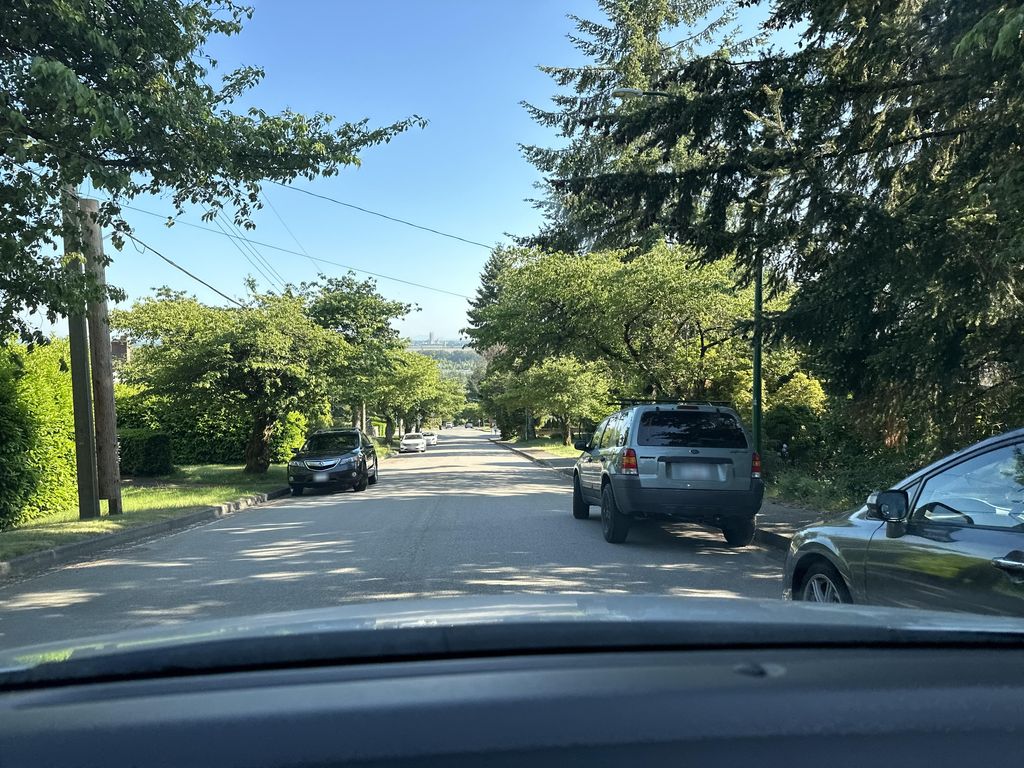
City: vancouver